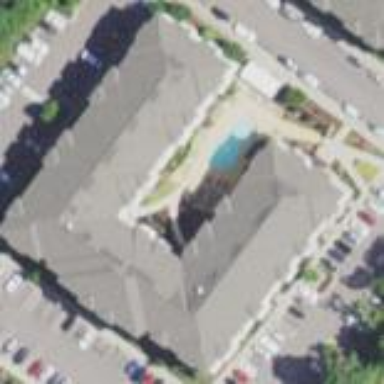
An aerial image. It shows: Image showing building with apartments.